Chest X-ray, AP view. Patient: 57 years old, sex M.
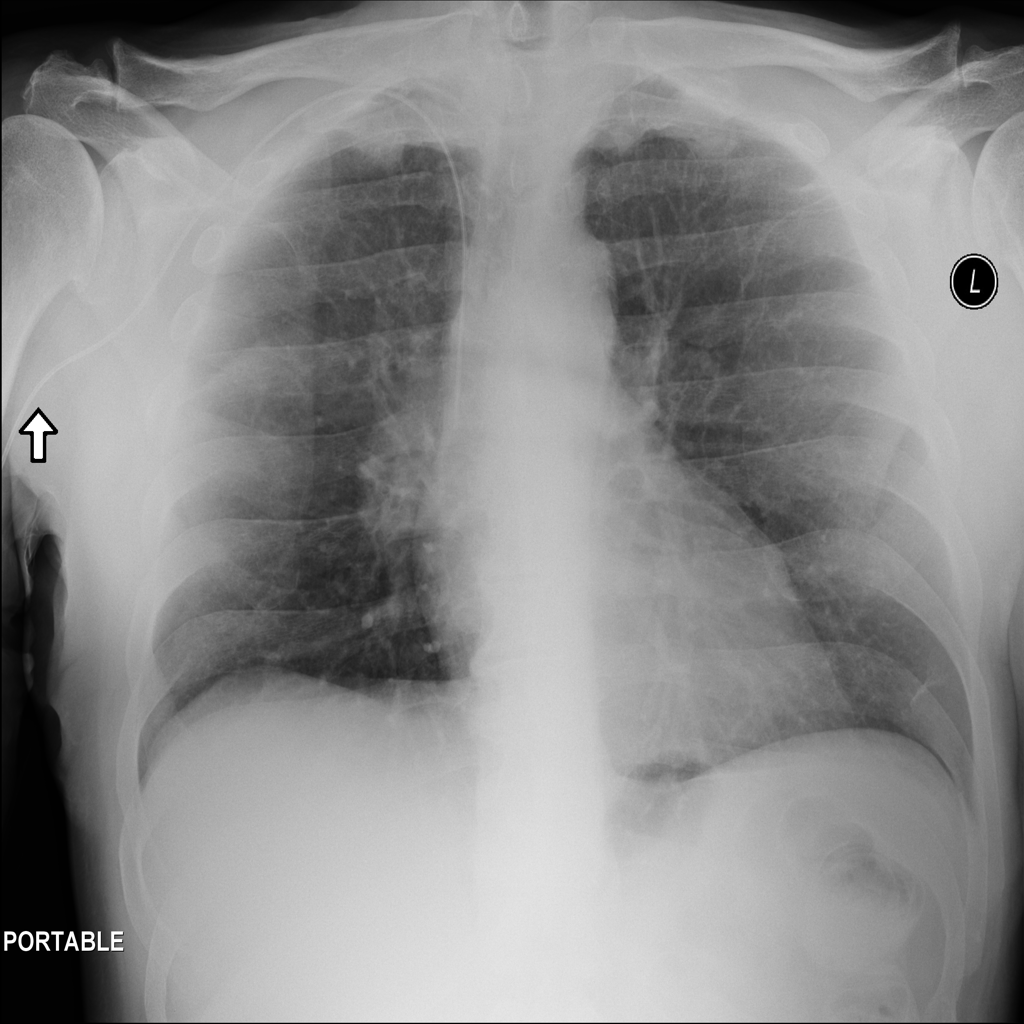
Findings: No Finding